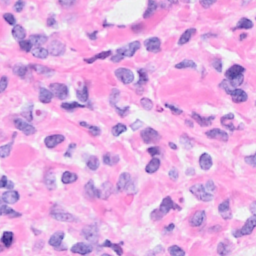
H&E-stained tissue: Breast